Question: I have two sprites added onto _background (green) and is trying to select the sprites by dragging the finger over them.
'''
[_background addChild:S1];
[_background addChild:S2];
'''

I am using the method from this question: <URL>
I do not get a hit on the actual spaceship sprites, only the background.
The code i use:
'''
- (void)handlePan:(UIPanGestureRecognizer *)sender {
_touchLocation = [sender locationInView:sender.view];
_touchLocation = [self convertPointFromView:_touchLocation];
...
if (sender.state == UIGestureRecognizerStateBegan) {
NSLog(@"UIGestureRecognizerStateBegan");
//////Make sure that no sprites are moved during the selecting phase//////
_background.userInteractionEnabled = NO;
} else if (sender.state == UIGestureRecognizerStateChanged) {
NSLog(@"UIGestureRecognizerStateChanged");
SKNode *node = [_background nodeAtPoint:[self convertPointFromView:_touchLocation]];
//if (![node.name isEqualToString:@"background"]) {
NSLog(@"Selected node:%@", node.name);
//}
} else if (sender.state == UIGestureRecognizerStateEnded) {
NSLog(@"UIGestureRecognizerStateEnded");
_background.userInteractionEnabled = YES;
}
...
'''
The result:
'''
2014-01-05 21:38:34.011 xxxxx[21172:a0b] UIGestureRecognizerStateBegan
2014-01-05 21:38:36.513 xxxxx[21172:a0b] UIGestureRecognizerStateChanged
2014-01-05 21:38:36.514 xxxxx[21172:a0b] Selected node:background
2014-01-05 21:38:36.545 xxxxx[21172:a0b] UIGestureRecognizerStateChanged
2014-01-05 21:38:36.546 xxxxx[21172:a0b] Selected node:background
2014-01-05 21:38:36.578 xxxxx[21172:a0b] UIGestureRecognizerStateChanged
2014-01-05 21:38:36.579 xxxxx[21172:a0b] Selected node:background
...
2014-01-05 21:38:36.987 xxxxx[21172:a0b] UIGestureRecognizerStateEnded
'''
I am not able to get a hit on the spaceships when i move my fingers over them.
'''
_panGesture = [[UIPanGestureRecognizer alloc]initWithTarget:self action:@selector(handlePan:)];
[self.view addGestureRecognizer:_panGesture];
'''
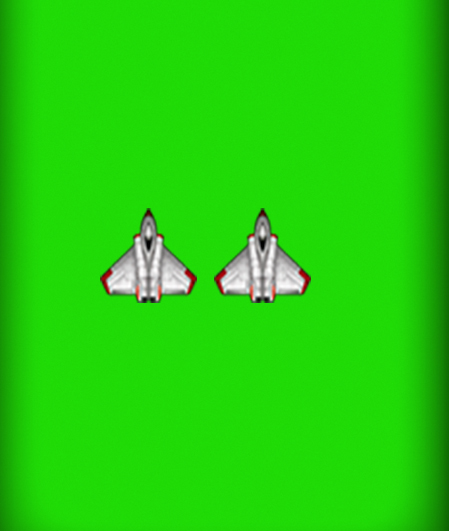
Answer: You do this at the start of the method:
'''
_touchLocation = [self convertPointFromView:_touchLocation];
'''
And you do it again later on:
'''
SKNode *node = [_background nodeAtPoint:[self convertPointFromView:_touchLocation]];
'''
My guess is that converting the point twice may give you the wrong location. You should log the points to see that they're about correct.
If not that, then perhaps you need to convert the location to the ship parent's node space. As follows:
'''
_touchLocation = [_background convertPoint:_touchLocation toNode:_background];
'''